Field crop: maize
Growth stage: 2
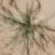
Species: salsola